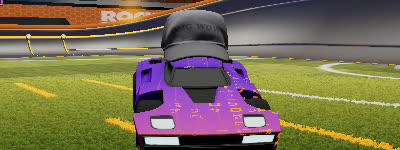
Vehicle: breakout